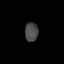
Tissue: prostate
Cell type: T cells
Senescence score: 0.2605
Nuclear area (px): 245
Mean DAPI intensity: 72.788